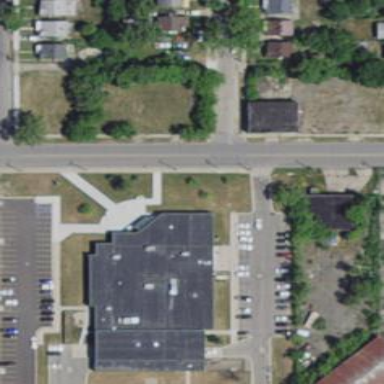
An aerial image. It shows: Police building.